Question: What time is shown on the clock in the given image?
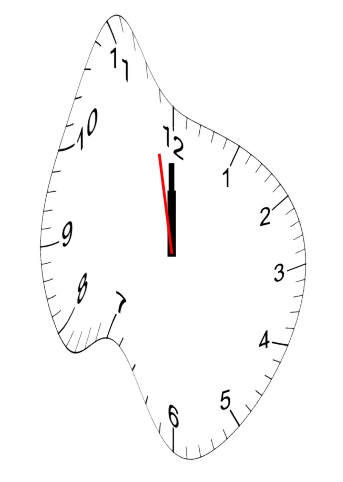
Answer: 11:59:58